Interaction volume radius: 5 \u00c5
Interaction volume height: 15 \u00c5
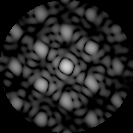
Disorder parameter: 0.2769